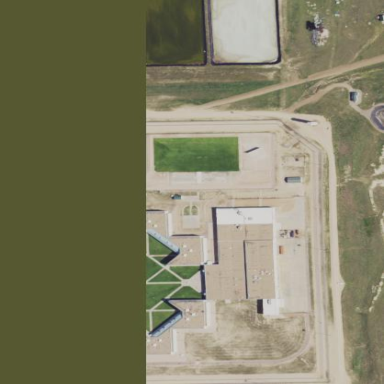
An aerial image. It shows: Prison.